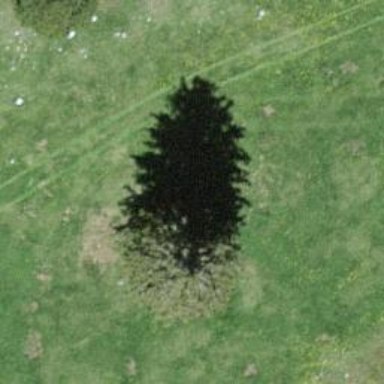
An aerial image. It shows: Needle-leaved tree in its natural environment.